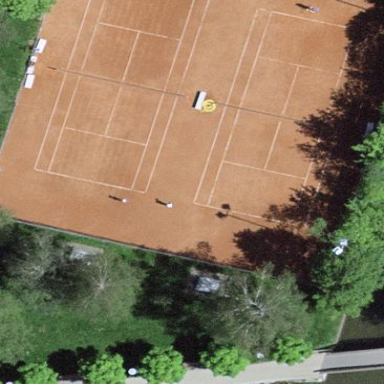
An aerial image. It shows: Tennis court on the leisure land pitch.